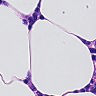
Metastatic tissue present: no